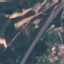
Land use / land cover class: Highway